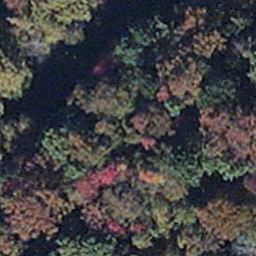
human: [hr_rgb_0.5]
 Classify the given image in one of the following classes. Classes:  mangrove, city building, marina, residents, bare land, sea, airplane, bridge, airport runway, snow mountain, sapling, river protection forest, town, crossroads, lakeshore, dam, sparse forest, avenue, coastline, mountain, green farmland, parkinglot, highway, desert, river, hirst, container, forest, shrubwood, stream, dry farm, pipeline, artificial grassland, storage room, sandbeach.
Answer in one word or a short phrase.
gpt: mangrove